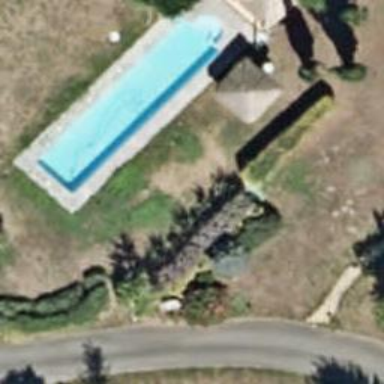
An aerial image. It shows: Swimming pool located in leisure land.